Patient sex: F
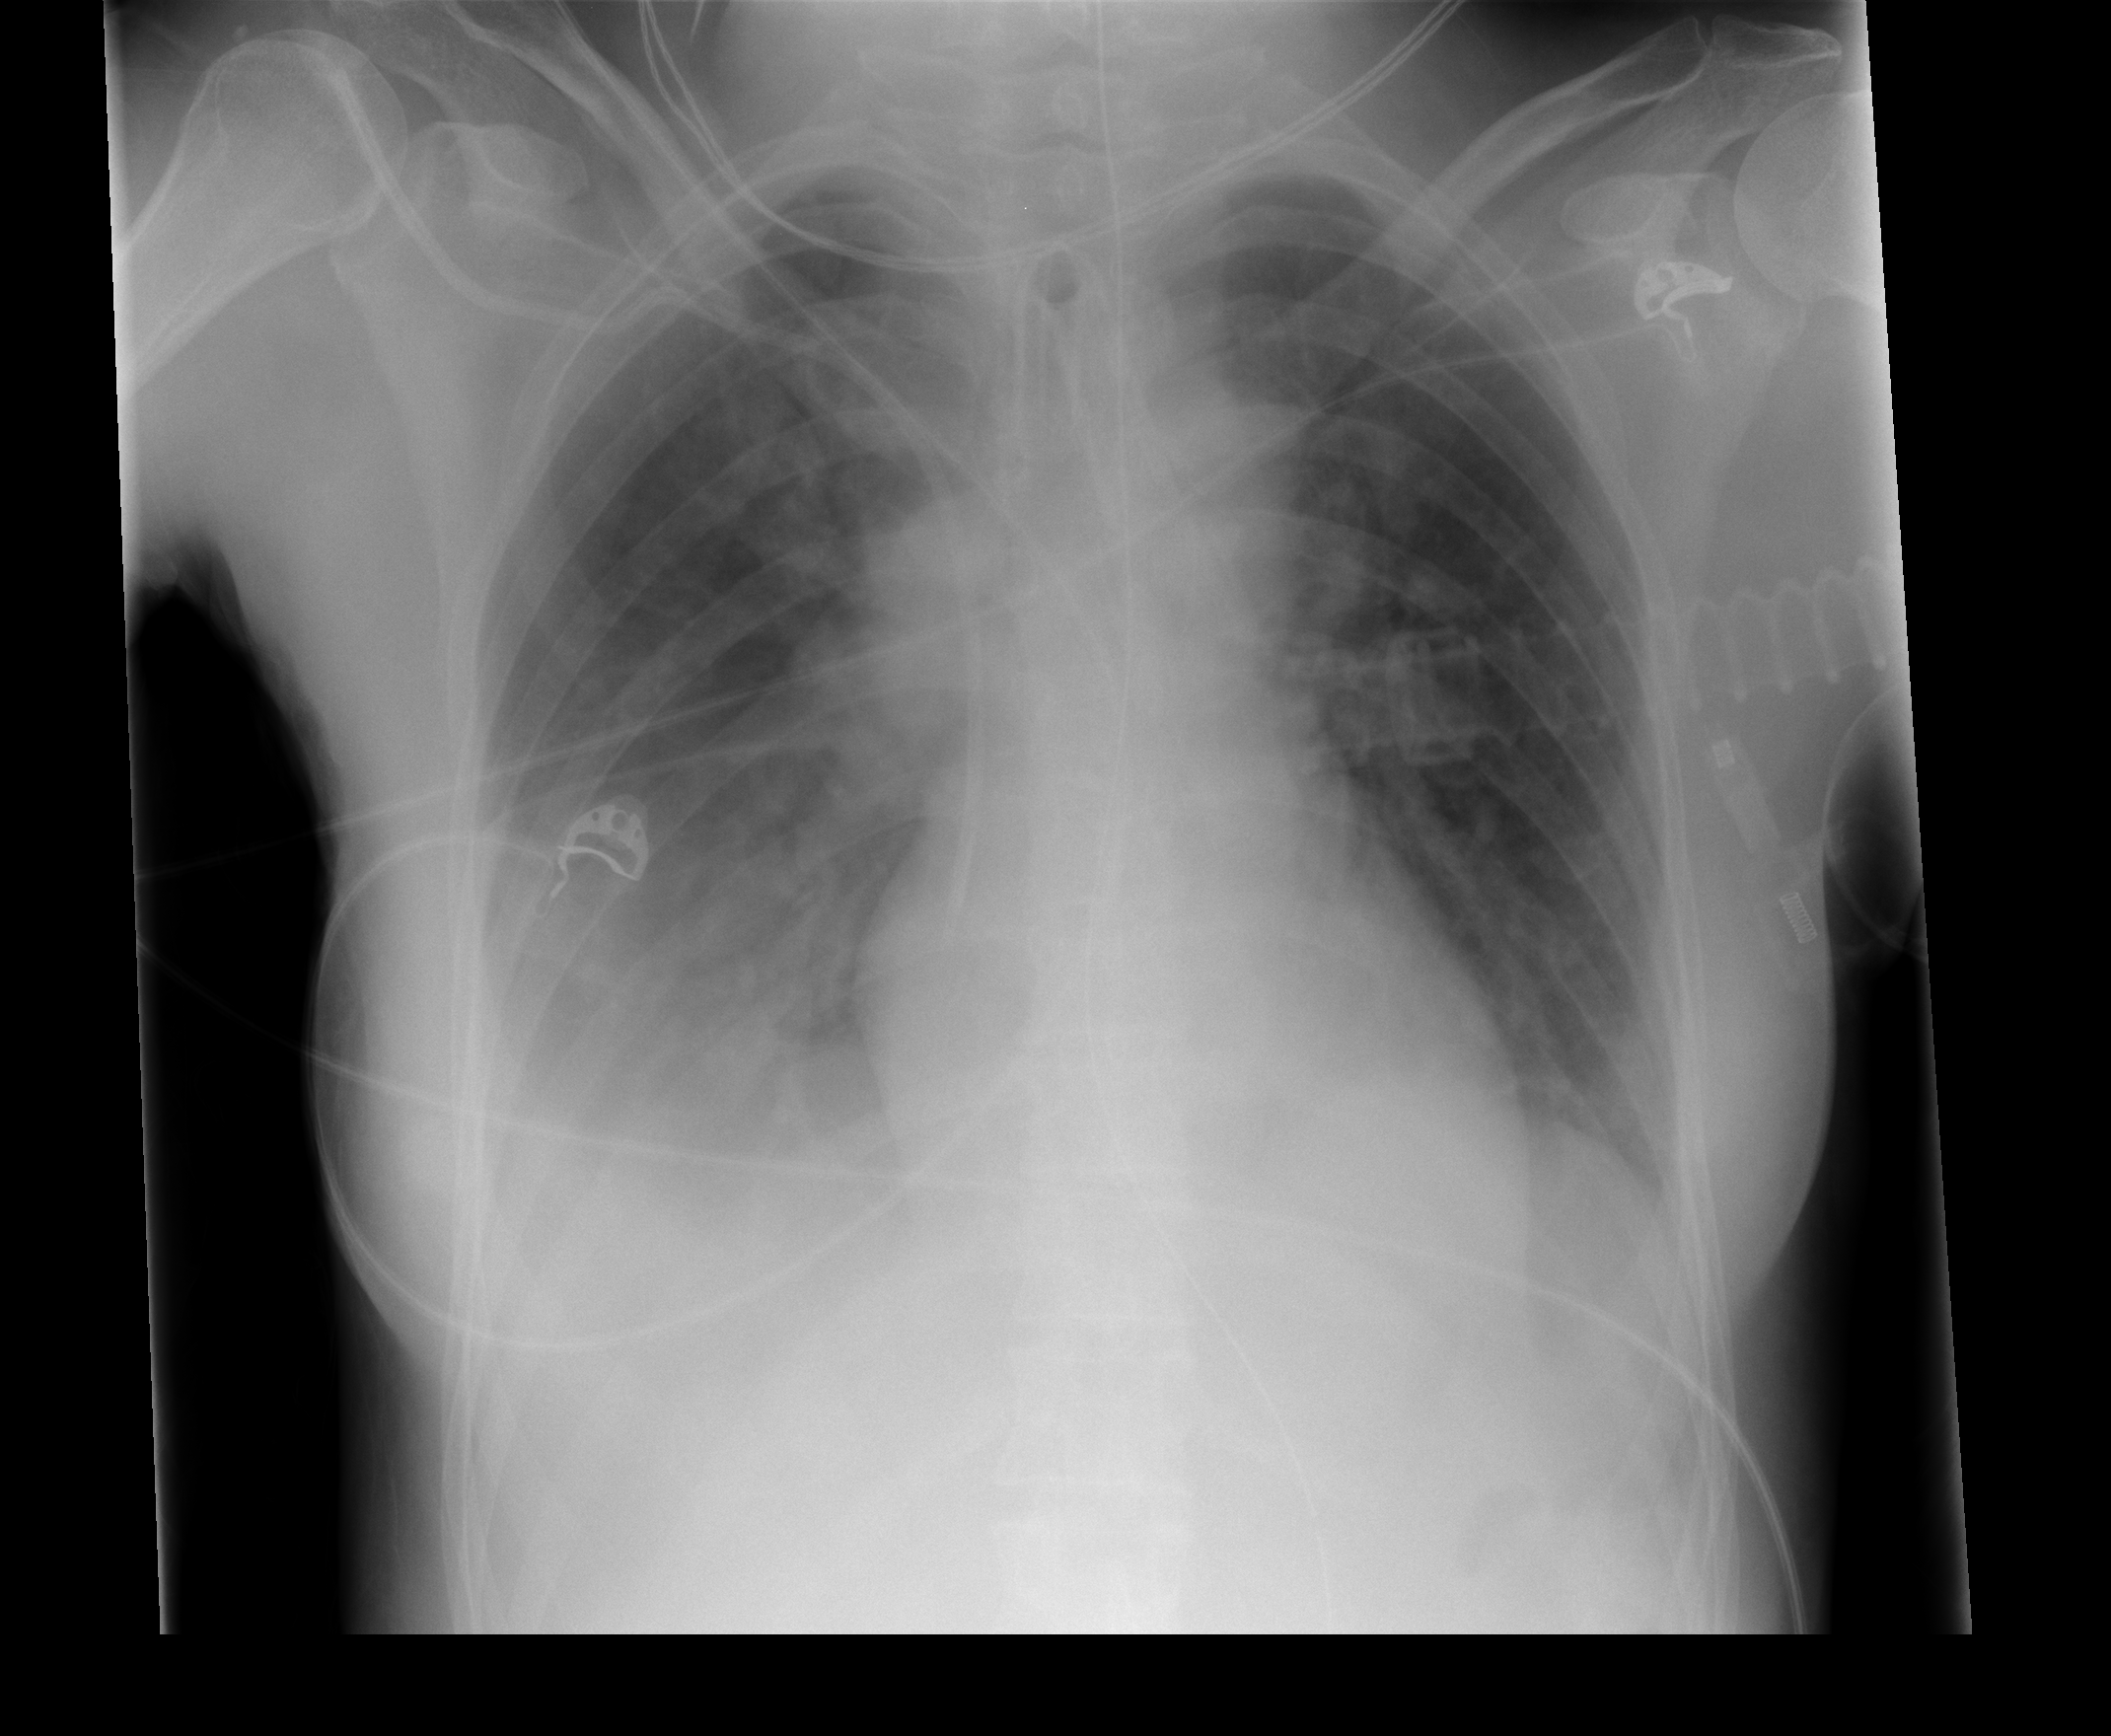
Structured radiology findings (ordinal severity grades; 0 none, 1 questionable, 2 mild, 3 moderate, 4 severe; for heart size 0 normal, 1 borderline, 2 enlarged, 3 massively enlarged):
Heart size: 0
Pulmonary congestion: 0
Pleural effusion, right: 3
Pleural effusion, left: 1
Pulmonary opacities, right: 1
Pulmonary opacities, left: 0
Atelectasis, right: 3
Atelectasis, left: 1